Question:
The Image I have shared is my input data or the data from which I have to extract something. Please go through the image to get a better understanding.
How can I calculate the count of another column by fixing my particular column values, and doing such thing for all column values of the dataframe.
INPUT DATAFRAME:
'''
+----+--------------+---------+-----------------+----------------+
| | A | B | C | D |
+----+--------------+---------+-----------------+----------------+
| 1 | Sign up date | EP Code | uninstalled_app | total_orders |
| 2 | 2020-04-01 | 345661 | False | 0 |
| 3 | 2020-04-04 | 634148 | False | 0 |
| 4 | 2020-04-04 | 659212 | False | 6 |
| 5 | 2020-04-04 | 709930 | False | 1 |
| 6 | 2020-04-04 | 201212 | False | 0 |
| 7 | 2020-04-04 | 312605 | False | 0 |
| 8 | 2020-04-04 | 446236 | False | 2 |
| 9 | 2020-04-04 | 391070 | True | 7 |
| 10 | 2020-04-04 | 847688 | True | 1 |
| 11 | 2020-04-04 | 191092 | False | 0 |
| 12 | 2020-04-04 | 178254 | False | 0 |
| 13 | 2020-04-04 | 755144 | True | 1 |
| 14 | 2020-04-13 | 307366 | False | 2 |
| 15 | 2020-04-13 | 115383 | False | 3 |
| 16 | 2020-04-13 | 539592 | False | 0 |
| 17 | 2020-04-13 | 750822 | False | 4 |
| 18 | 2020-04-13 | 250928 | False | 1 |
| 19 | 2020-04-13 | 637094 | True | 0 |
| 20 | 2020-04-13 | 302811 | False | 0 |
| 21 | 2020-04-13 | 341899 | False | 0 |
+----+--------------+---------+-----------------+----------------+
'''
output DATAFRAME::
'''
+---+--------------------------+----------------------------------+-----------+
| 1 | Sign up date | no_stores | no_unin_app no_stores_recei | ed_order |
+---+--------------------------+----------------------------------+-----------+
| 2 | 2020-04-01 | 1 | 0 | 0 |
| 3 | 2020-04-04 | 11 | 3 | 6 |
| 4 | 2020-04-13 | 8 | 1 | 4 |
+---+--------------------------+----------------------------------+-----------+
'''
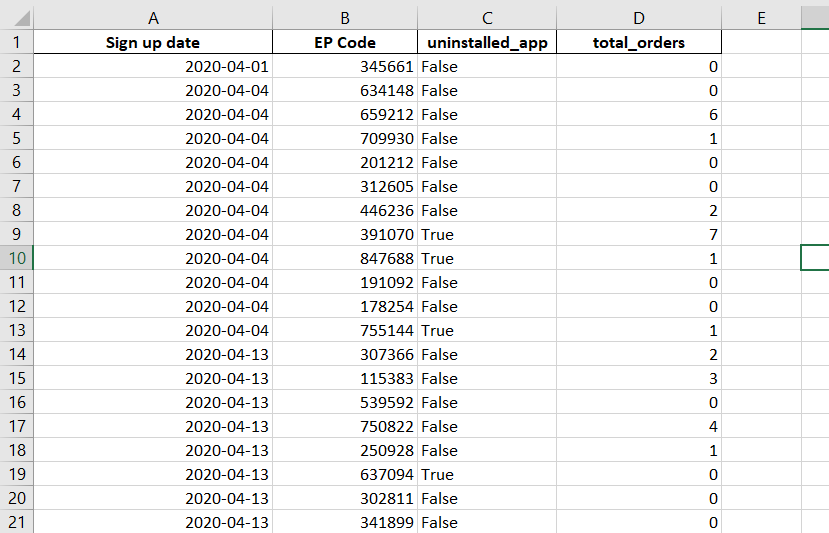
Answer: For first column you can use 'groupby('Sign up date')' and then you can calculate values for other columns.
BTW: because 'True' is treated as '1' and 'False' as '0' so 'sum([True, True, False])' gives '2' - and I will use this to count 'True' in different moments.
'''
groups = df.groupby('Sign up date')
groups['Sign up date'].count()
#groups['Sign up date']apply(lambda x: len(x))
groups['uninstalled_app'].apply(lambda x: sum(x == True))
groups['total_orders'].apply(lambda x: sum(x > 0))
'''
---
Full example.
BTW: I use 'io.StringIO' only to simulate file in memory but you use real file.
'''
text ='''Sign up date | EP Code | uninstalled_app | total_orders
2020-04-01 | 345661 | False | 0
2020-04-04 | 634148 | False | 0
2020-04-04 | 659212 | False | 6
2020-04-04 | 709930 | False | 1
2020-04-04 | 201212 | False | 0
2020-04-04 | 312605 | False | 0
2020-04-04 | 446236 | False | 2
2020-04-04 | 391070 | True | 7
2020-04-04 | 847688 | True | 1
2020-04-04 | 191092 | False | 0
2020-04-04 | 178254 | False | 0
2020-04-04 | 755144 | True | 1
2020-04-13 | 307366 | False | 2
2020-04-13 | 115383 | False | 3
2020-04-13 | 539592 | False | 0
2020-04-13 | 750822 | False | 4
2020-04-13 | 250928 | False | 1
2020-04-13 | 637094 | True | 0
2020-04-13 | 302811 | False | 0
2020-04-13 | 341899 | False | 0'''
import pandas as pd
import io
#df = pd.read_csv('data.csv')
df = pd.read_csv(io.StringIO(text), sep='\s+\|\s+', engine='python', header=0)
#print(df)
#print(df.columns)
groups = df.groupby('Sign up date')
print('
--- Sign up date ---
')
print(groups['Sign up date'].count())
print('
--- uninstalled_app ---
')
print(groups['uninstalled_app'].apply(lambda x: sum(x == True)))
print('
--- total_orders ---
')
print(groups['total_orders'].apply(lambda x: sum(x > 0)))
'''
Result
'''
--- Sign up date ---
Sign up date
2020-04-01 1
2020-04-04 11
2020-04-13 8
Name: Sign up date, dtype: int64
--- uninstalled_app ---
Sign up date
2020-04-01 0
2020-04-04 3
2020-04-13 1
Name: uninstalled_app, dtype: int64
--- total_orders ---
Sign up date
2020-04-01 0
2020-04-04 6
2020-04-13 4
Name: total_orders, dtype: int64
'''
---
You can also write it in together
'''
result = groups.agg({
#'Sign up date': 'count', # 'count' as string to access internal function in 'groupby'
'Sign up date': lambda x: len(x),
'uninstalled_app': lambda x: sum(x == True),
'total_orders': lambda x: sum(x > 0),
})
# rename columns
result.columns = ['no_stores', 'no_unin_app', 'no_stores_received_order']
# move 'Sign up date' from index to column
result = result.reset_index()
print(result)
'''
Result:
'''
Sign up date no_stores no_unin_app no_stores_received_order
0 2020-04-01 1 0 0
1 2020-04-04 11 3 6
2 2020-04-13 8 1 4
'''
---
Doc: <URL>
---
In documentation I found 'NamedAgg'
'''
result = groups.agg(
no_stores=pd.NamedAgg(column='Sign up date', aggfunc=lambda x: len(x)),
no_unin_app=pd.NamedAgg(column='uninstalled_app', aggfunc=lambda x: sum(x == True)),
no_stores_received_order=pd.NamedAgg(column='total_orders', aggfunc=lambda x: sum(x > 0)),
).reset_index()
print(result)
'''